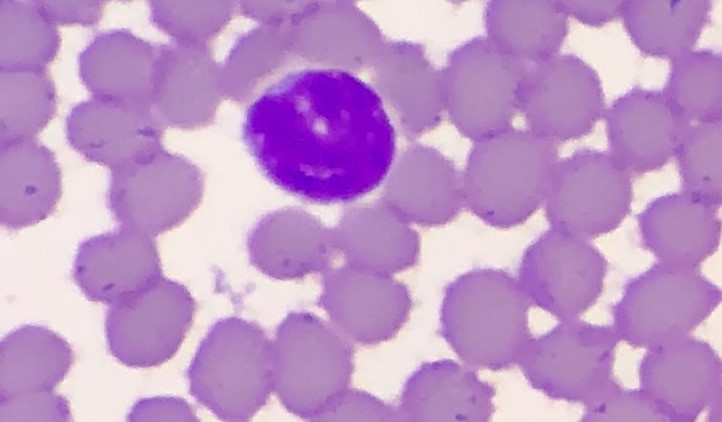
White blood cell type: Lymphocyte